Question: I'm disassembling some of my own code to learn more about x86 and found this interesting pattern when compiling with -Ofast under gcc. What purpose does this "fclose" function serve ? It doesn't seem to be affecting the execution of my program in any unexpected way.

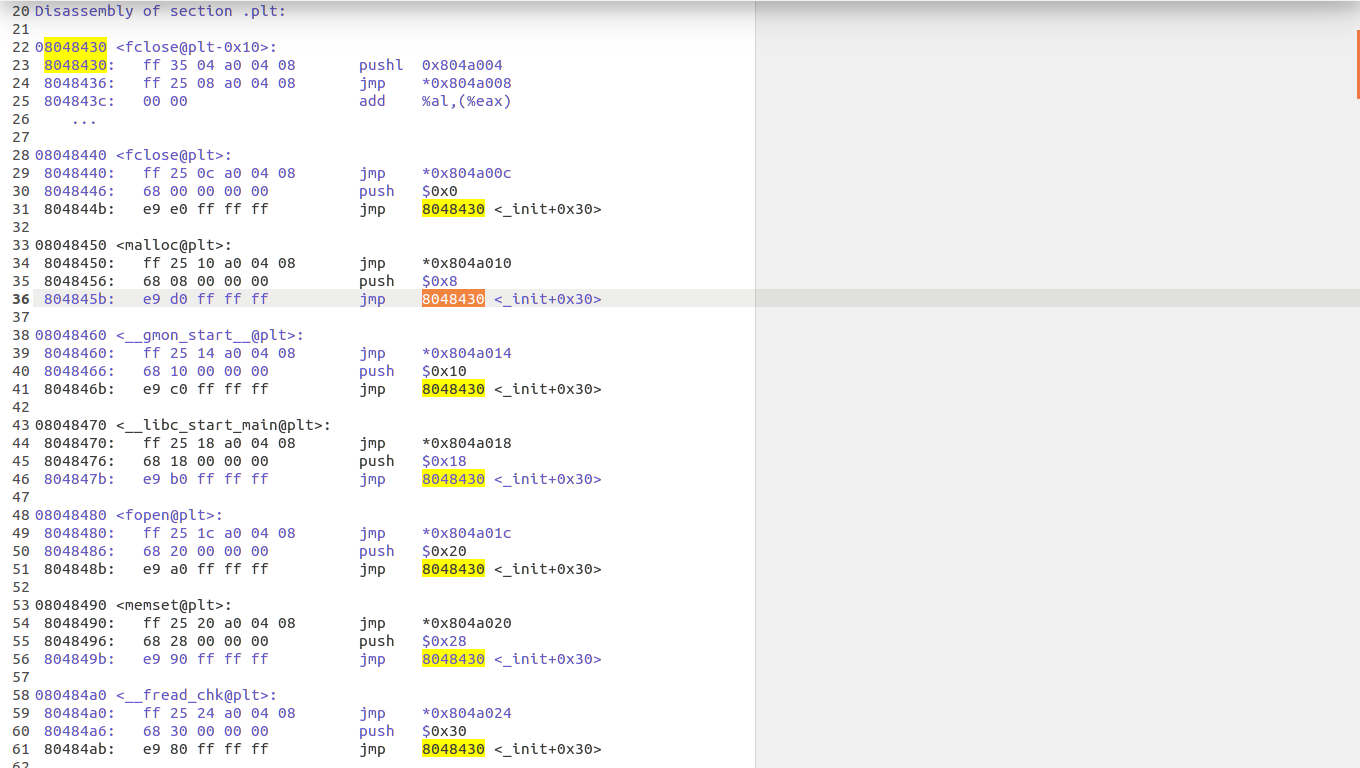
Answer: That address you have highlighted doesn't seem to have any symbol associated with it, so the disassembler just used the nearest symbol 'fclose@plt' and computed the offset from it (in this case, '0x10' bytes before 'fclose@plt'). The only relevance that 'fclose' actually has is that it's in memory just after the highlighted address.
If you look at all the 'jmp' instructions to that address, you'll see they're labeled as '_init+0x30', so (for whatever reason) it picked a different relative symbol.